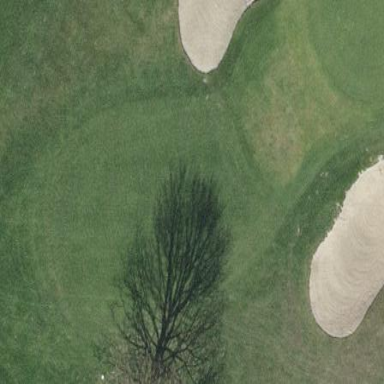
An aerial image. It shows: Grassy area designated as golf fairway.